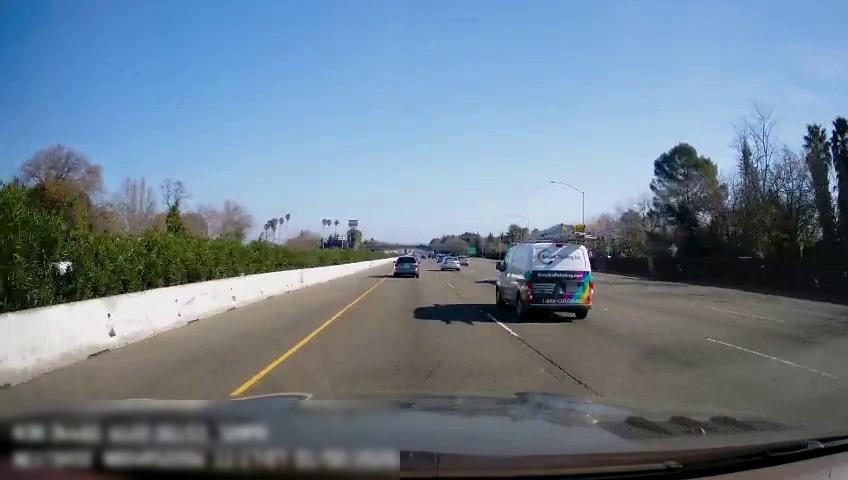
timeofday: Day
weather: Sunny
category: Drivable Space
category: Vehicles | Car
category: Vehicles | Car
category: Vehicles | Car
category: Vehicles | Van
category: Vehicles | Car
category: Lanes | Current Lane
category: Lanes | Current Lane
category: Lanes | Alternate Lane
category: Lanes | Alternate Lane